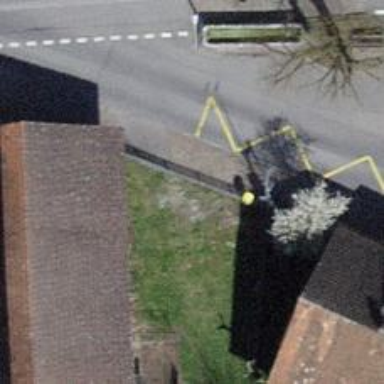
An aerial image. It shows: Post box.